Question: Im trying to remove the outer border of the bar and cant seem to figure it out no matter what. Ive looked a the others on what to do and ive tried. Here is my <URL>

'''
<div id="vertical-slider"></div>
.ui-slider .ui-slider-handle {
margin-left: .2em;
cursor: hande;
position: absolute;
height: 1.em;
width: 1.em;
z-index: 2;
outline: 0px;
outline: none;
}
.ui-slider .ui-slider-handle:focus { outline: none; }
.ui-slider-handle { outline: none; }
'''
I know this is probably one of those "damn was that all it took" solutions :D
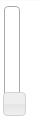
Answer: '''
#vertical-slider {
border:0;
}
'''
Worked for me
<URL>